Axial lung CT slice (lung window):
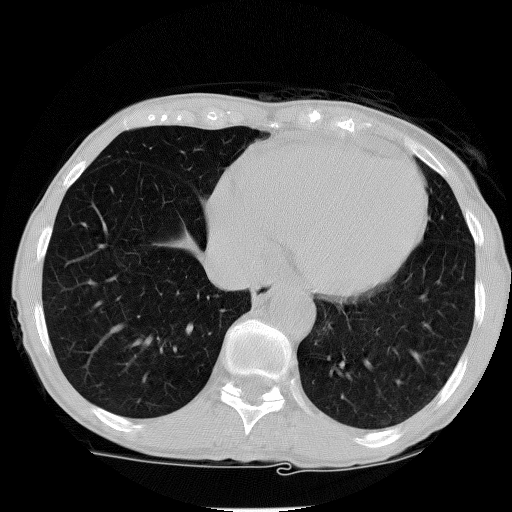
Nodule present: no